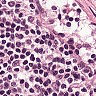
Metastatic tissue present: no